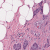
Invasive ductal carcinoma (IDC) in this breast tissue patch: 1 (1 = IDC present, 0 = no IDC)